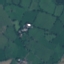
Label: Pasture